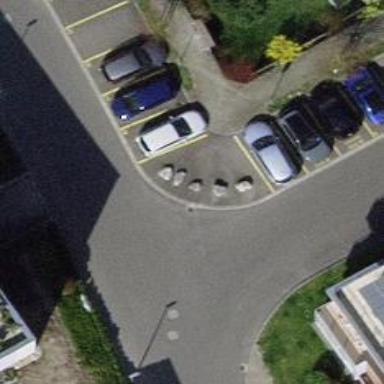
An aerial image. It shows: Block barrier.